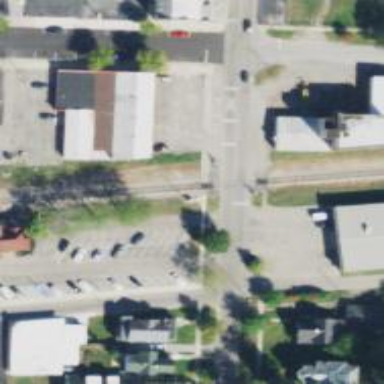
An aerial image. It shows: Railway crossing with lights.